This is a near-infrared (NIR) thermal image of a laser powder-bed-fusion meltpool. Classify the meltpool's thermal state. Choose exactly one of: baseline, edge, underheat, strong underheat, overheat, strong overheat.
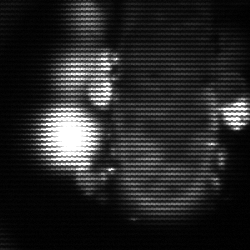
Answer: strong underheat